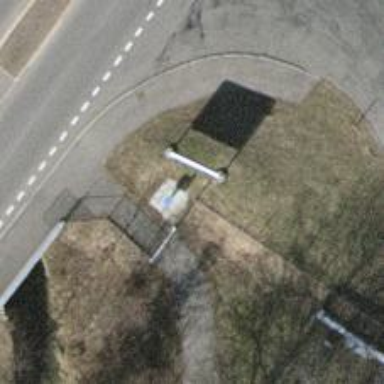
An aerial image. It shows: Gate.